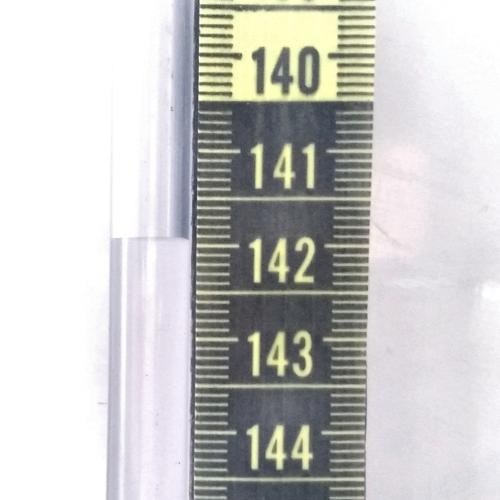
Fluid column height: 141.9 cm